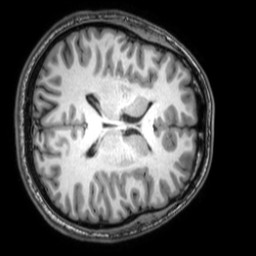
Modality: T1w
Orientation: axial
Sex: male
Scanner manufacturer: philips
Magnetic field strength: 3 T
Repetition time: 0.008118 s
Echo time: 0.00372 s